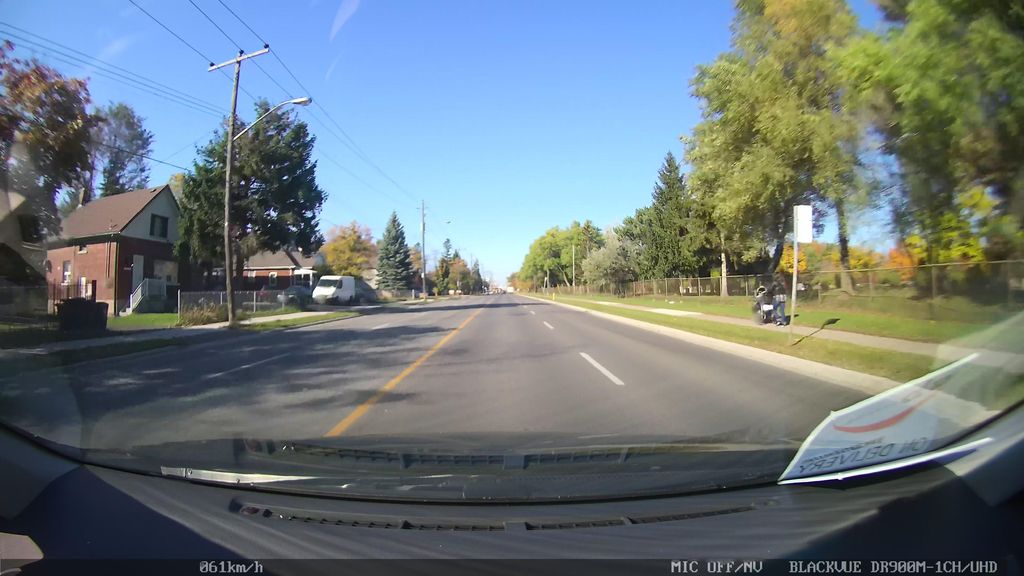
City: toronto